Question:
I have a project (homework) about JAX-RS. I'm working with NetBeans, Jersey and Tomcat. In the post method for example:
''{"user":{"username":"accavdar", "gender":"M", "birthDate":"06.11.1982"}}''
when such a request comes I have to parse this input and add new user to my system. The sample response must be:
'''
{
"meta": {
"code": 200
},
"data": {
"message": "You successfully created a user."
}
}
'''
Expectable error can be like that:
'''
{
"meta": {
"code": 101,
"type": "FieldError",
"errors": [
{
"fieldName": "fullname",
"rejectedValue": null
}
]
}
}
'''
Another problem is that: With using Get method the develepor can want to list all user in the system. The response must be like that :
'''
{
"meta": {
"code": 200
},
"data": [
{
"id": 1,
"username": "sample",
"fullname": "sample",
"gender": "M",
"birthDate": "12.02.1990"
},
{
"id": 2,
"username": "sample",
"fullname": "sample",
"gender": "M",
"birthDate": "21.09.1940"
}
]
}
'''
I want to keep users in a text file, there is no limitation about the way of keeping users.(You can keep in database or in memory) But I have no idea about how to handle request input and generate a response like that. I don't want you to do my homework but could anyone give tips about my problem, please?
NOTE: We will work only with JSON '"Content-Type: application/json" "Accept: application/json"'
EDIT: #Bogdan , Thank you very much for your answer. I searched the web sites you gave. I want to learn that how is that output produced?:
'''
{
"meta": {
"code": 200
},
"data": {
"message": "You successfully created a user."
}
}
'''
or
'''
{
"meta": {
"code": 200
},
"data": {
"id": 1,
"username": "jack",
"fullname": "jack",
"gender": "M",
"birthDate": "12.12.2012"
}
}
'''
I have "meta" and "user" classes.
'''
@XmlRootElement(name="data")
public class User {
@XmlElement
public int id ;
@XmlElement
public String username;
@XmlElement
public String fullname;
@XmlElement
public String gender;
@XmlElement
public String birthDate;
public User(){
}
@XmlRootElement(name="meta")
public class Meta {
@XmlElement
int code=200;
public Meta(){
}
'''
Also I have this jaxbcontextresolver class
'''
@Provider
public class JAXBContextResolver implements ContextResolver<JAXBContext>{
private JAXBContext context;
private Class[] types = {User.class, Meta.class};
public JAXBContextResolver() throws Exception {
this.context =
new JSONJAXBContext( JSONConfiguration.mapped().nonStrings("id").nonStrings("code").build(), types);
}
@Override
public JAXBContext getContext(Class<?> objectType) {
for (Class type : types) {
if (type == objectType) {
return context;
}
}
return null;
}
}
'''
but how to create this response constructs, could any help me?
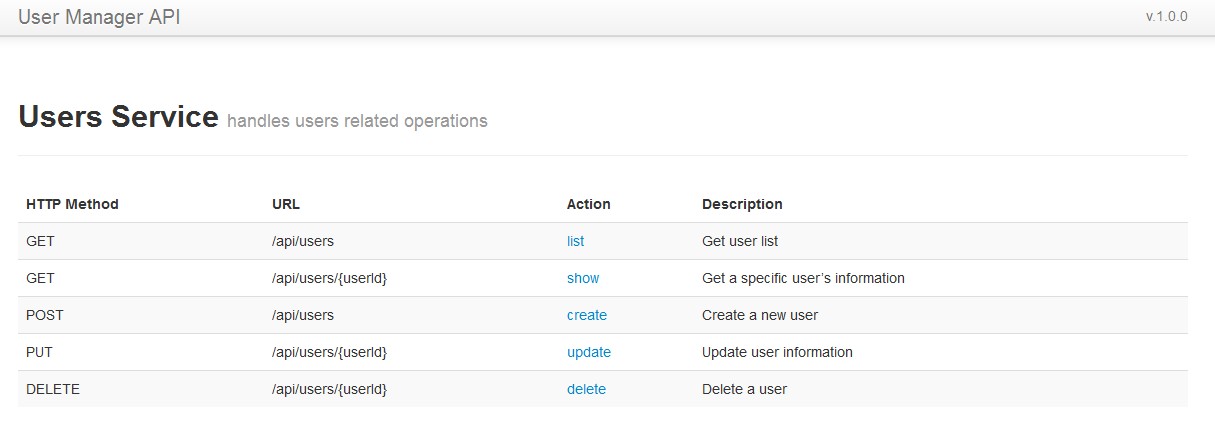
Answer: Your application works with users. This is the resource that you application deals with and your client interacts with for creating, updating, deleting and getting (basically <URL>.
But a user is an abstract resource so your server and client interact with each other by using <URL>, XML etc. Your client specifies what type of representation it wants and the server specifies the representation type it returns by means of the 'Content-Type'. The body of the request/response matches the content type.
This is a Java application so in your application code the users are represented as Java objects. You need to transform the request/response body into objects with getters and setters. <URL>. You can off course do it manually and parse strings into objects and output strings from objects but that would be more work.
A client submits JSON and after transformation you will have your Java objects that you can handle. You can keep them in memory inside an application scope map or write them inside a file or database and change their representation once again.
Your application will bind URLs to specific actions that transform the request representation into objects, perform operations on the objects then return them to be transformed again into the representation the client expects.
The above are just basic explanations. All your questions can be answered if you follow some <URL>. Your question is too open ended so just dig in and return with specific questions on stackoverflow when you hit road blocks.
seems you are struggling with this a little so I'll add a basic service to get you started, let's say for the list of users.
You didn't mention so far nothing about your service class. That's the important one, something like:
'''
package com.test;
import java.util.ArrayList;
import java.util.List;
import javax.ws.rs.GET;
import javax.ws.rs.Path;
import javax.ws.rs.Produces;
import javax.ws.rs.core.MediaType;
@Path("/api")
public class Test {
@GET
@Path("/users")
@Produces({ MediaType.APPLICATION_JSON })
public UsersResponseWrapper getUsers() {
List<User> users = new ArrayList<User>();
User u1 = new User();
u1.setId(1);
u1.setFullname("Joe Doe");
u1.setGender("M");
u1.setUsername("joe.doe");
u1.setBirthDate("1919-12-12");
User u2 = new User();
u2.setId(1);
u2.setFullname("John Smith");
u2.setGender("M");
u2.setUsername("john.smith");
u2.setBirthDate("1990-01-01");
users.add(u1);
users.add(u2);
UsersResponseWrapper resp = new UsersResponseWrapper();
resp.setMeta(new Meta(200));
resp.setData(users);
return resp;
}
}
'''
Then your user and meta classes:
'''
package com.test;
public class Meta {
private int code;
public Meta(int code) {
this.code = code;
}
public Meta() {
this.code = 200;
}
public int getCode() {
return code;
}
public void setCode(int code) {
this.code = code;
}
}
package com.test;
public class User {
private int id;
private String username;
private String fullname;
private String gender;
private String birthDate;
public int getId() {
return id;
}
public void setId(int id) {
this.id = id;
}
public String getUsername() {
return username;
}
public void setUsername(String username) {
this.username = username;
}
public String getFullname() {
return fullname;
}
public void setFullname(String fullname) {
this.fullname = fullname;
}
public String getGender() {
return gender;
}
public void setGender(String gender) {
this.gender = gender;
}
public String getBirthDate() {
return birthDate;
}
public void setBirthDate(String birthDate) {
this.birthDate = birthDate;
}
}
'''
A JAXB provider:
'''
package com.test;
import java.util.ArrayList;
import javax.ws.rs.ext.ContextResolver;
import javax.ws.rs.ext.Provider;
import javax.xml.bind.JAXBContext;
@Provider
public class JAXBContextResolver implements ContextResolver<JAXBContext> {
private JAXBContext context;
private static Class<?>[] types = {UsersResponseWrapper.class, User.class, Meta.class, ArrayList.class};
public JAXBContextResolver() throws Exception {
this.context = JAXBContext.newInstance(types);
}
@Override
public JAXBContext getContext(Class<?> objectType) {
for (Class<?> type : types) {
if (type == objectType) {
return context;
}
}
return null;
}
}
'''
Something from web.xml:
'''
<web-app xmlns="http://java.sun.com/xml/ns/javaee"
xmlns:xsi="http://www.w3.org/2001/XMLSchema-instance"
xsi:schemaLocation="http://java.sun.com/xml/ns/javaee http://java.sun.com/xml/ns/javaee/web-app_3_0.xsd"
version="3.0">
<servlet>
<servlet-name>RestService</servlet-name>
<servlet-class>com.sun.jersey.spi.container.servlet.ServletContainer</servlet-class>
<init-param>
<param-name>com.sun.jersey.config.property.packages</param-name>
<param-value>com.test</param-value>
</init-param>
</servlet>
<servlet-mapping>
<servlet-name>RestService</servlet-name>
<url-pattern>/*</url-pattern>
</servlet-mapping>
</web-app>
'''
And a wrapper for your result:
'''
package com.test;
import java.util.List;
import javax.xml.bind.annotation.XmlRootElement;
@XmlRootElement
public class UsersResponseWrapper {
private Meta meta;
private List<User> data;
public Meta getMeta() {
return meta;
}
public void setMeta(Meta meta) {
this.meta = meta;
}
public List<User> getData() {
return data;
}
public void setData(List<User> data) {
this.data = data;
}
}
'''
I think this last class is what put you in difficulty since your result is formed of both meta content and data content. Remember you need to return objects (the default Jackson mapper from <URL>:
'''
{
"data": [
{
"birthDate": "1919-12-12",
"fullname": "Joe Doe",
"gender": "M",
"id": "1",
"username": "joe.doe"
},
{
"birthDate": "1990-01-01",
"fullname": "John Smith",
"gender": "M",
"id": "1",
"username": "john.smith"
}
],
"meta": {
"code": "200"
}
}
'''
That's about as much I can add to this as details. . You are doing fine, just keep going.